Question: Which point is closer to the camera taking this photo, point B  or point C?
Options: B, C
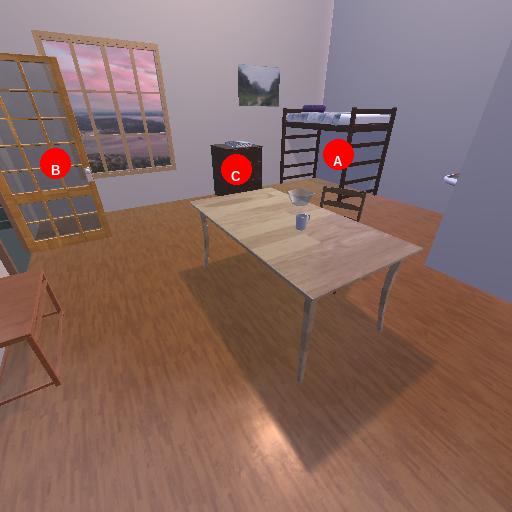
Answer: B